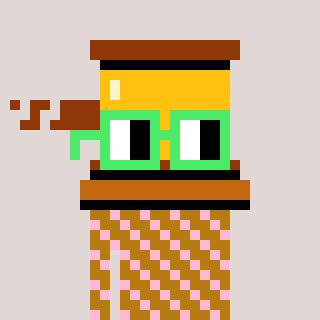
a pixel art character with square light green glasses, a gavel-shaped head and a gold-colored body on a warm background